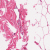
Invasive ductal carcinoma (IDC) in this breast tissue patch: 0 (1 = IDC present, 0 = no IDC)